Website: macys
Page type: delivery-shipping
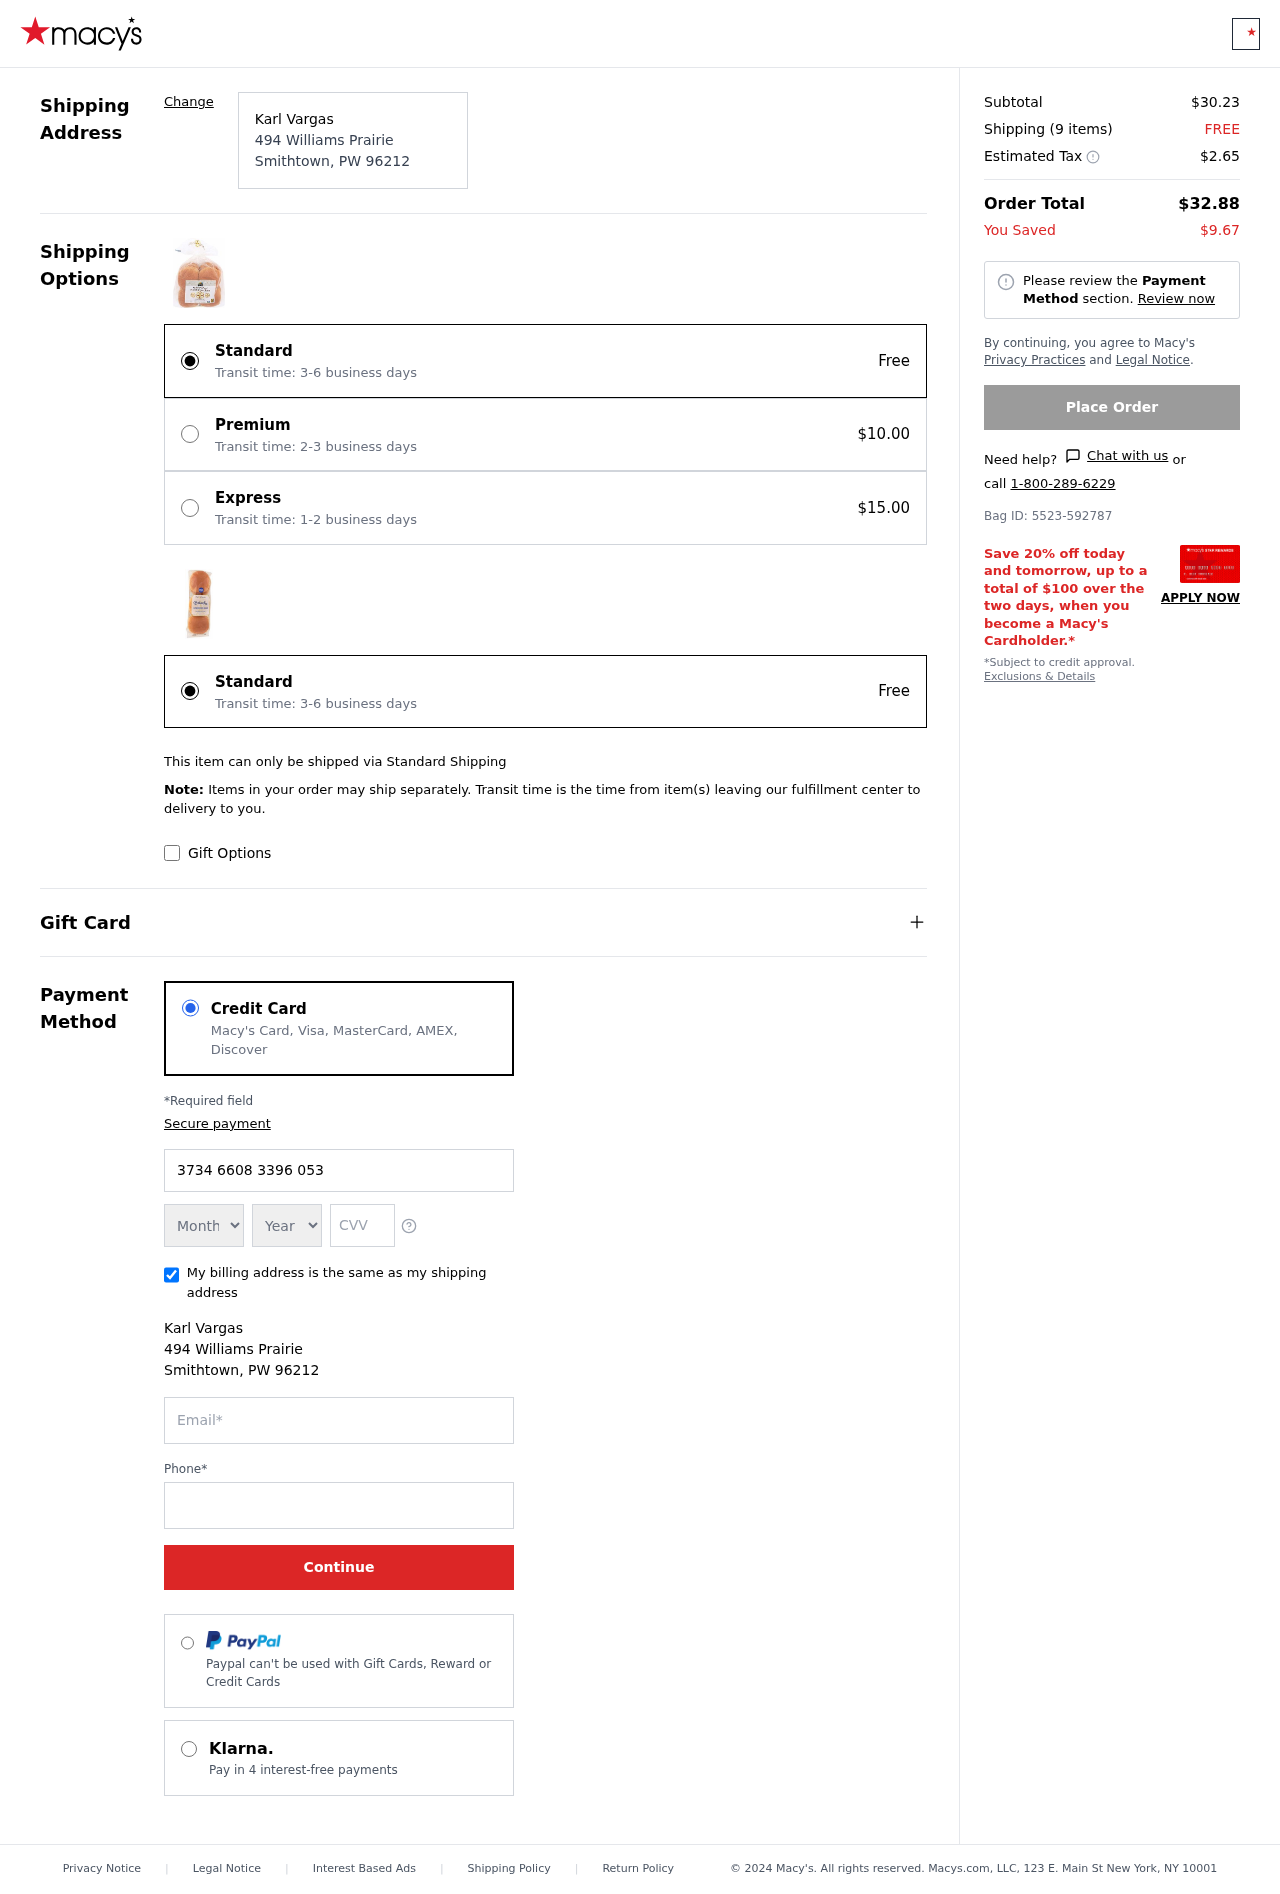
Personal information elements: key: PII_CARD_EXPIRY_MONTH
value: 11
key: PII_CARD_EXPIRY_YEAR
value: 30
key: PII_CITY
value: Smithtown
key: PII_CITY_STATE_ZIP
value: Smithtown, PW 96212
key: PII_FULLNAME
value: Karl Vargas
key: PII_POSTCODE
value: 96212
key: PII_STATE_ABBR
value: PW
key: PII_STREET
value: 494 Williams Prairie
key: PII_CARD_NUMBER
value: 3734 6608 3396 053
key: PII_CARD_CVV
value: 8573
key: PII_EMAIL
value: kvargas@gmail.com
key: PII_PHONE
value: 4247562822
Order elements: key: ORDER_SUBTOTAL
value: $30.23
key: ORDER_NUM_ITEMS
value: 9
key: ORDER_SHIPPING_COST
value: FREE
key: ORDER_TAX
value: $2.65
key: ORDER_TOTAL
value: $32.88
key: ORDER_SAVINGS
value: $9.67
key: ORDER_BAG_ID
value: Bag ID: 5523-592787